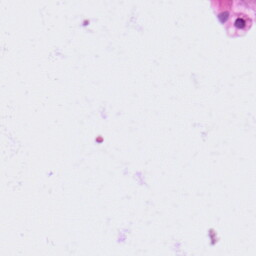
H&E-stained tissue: Lung